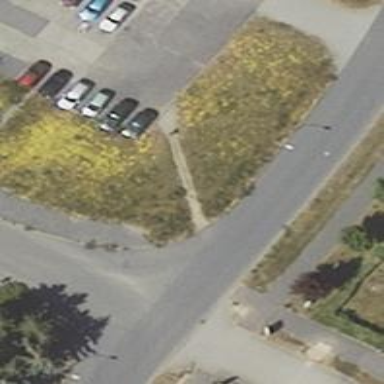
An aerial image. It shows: Sidewalk.